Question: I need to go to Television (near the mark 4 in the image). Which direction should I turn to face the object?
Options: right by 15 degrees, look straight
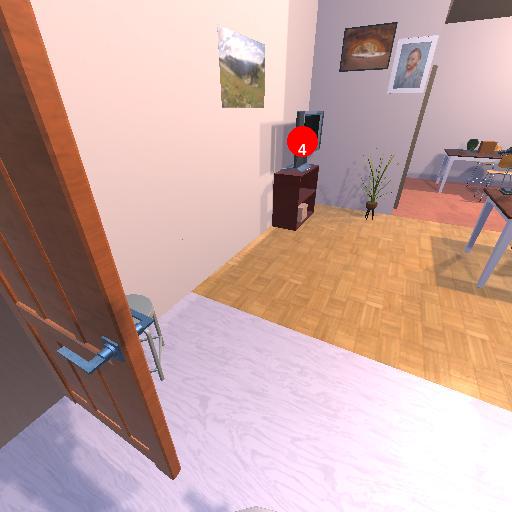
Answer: right by 15 degrees